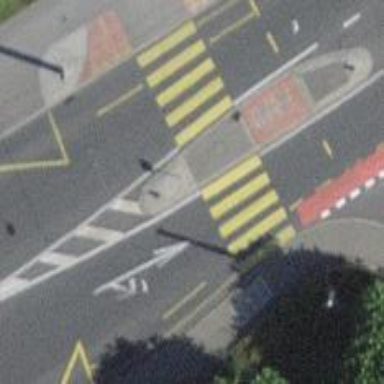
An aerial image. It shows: Kerb barrier.